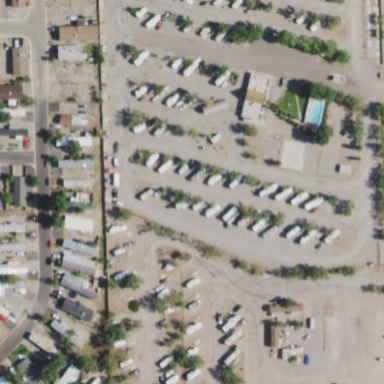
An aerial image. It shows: Caravan site with tents and caravans. The site includes swimming pool and offers permanent camping options.